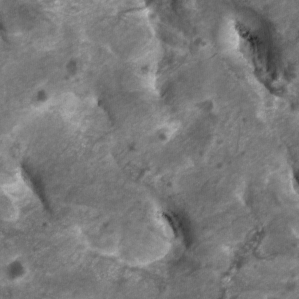
Label: non_frost